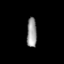
Tissue: lung
Cell type: Myeloid cells
Senescence score: 0.646
Nuclear area (px): 288
Mean DAPI intensity: 152.632